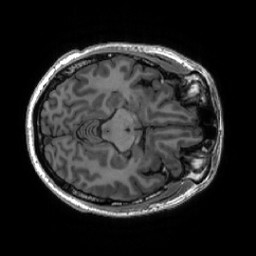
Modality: T1w
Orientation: axial
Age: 37
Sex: male
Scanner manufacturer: ge
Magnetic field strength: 3 T
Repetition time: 0.007348 s
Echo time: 0.003036 s